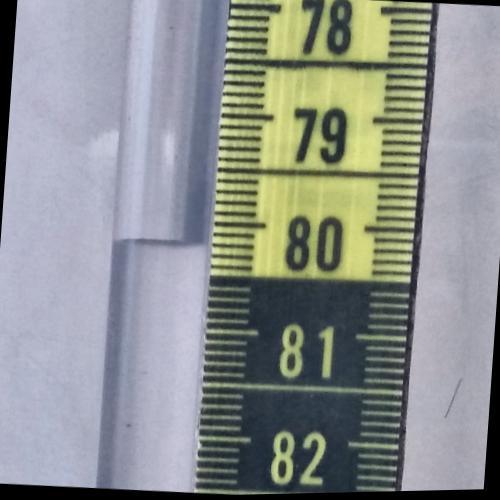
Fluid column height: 80.2 cm